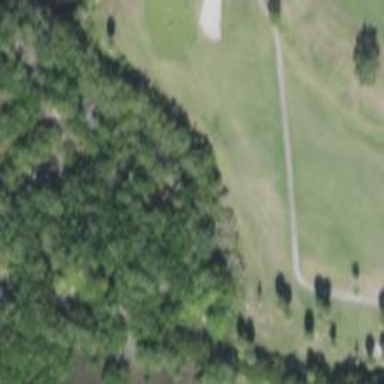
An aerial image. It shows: Scenic golf fairway.